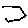
Label: hexagon